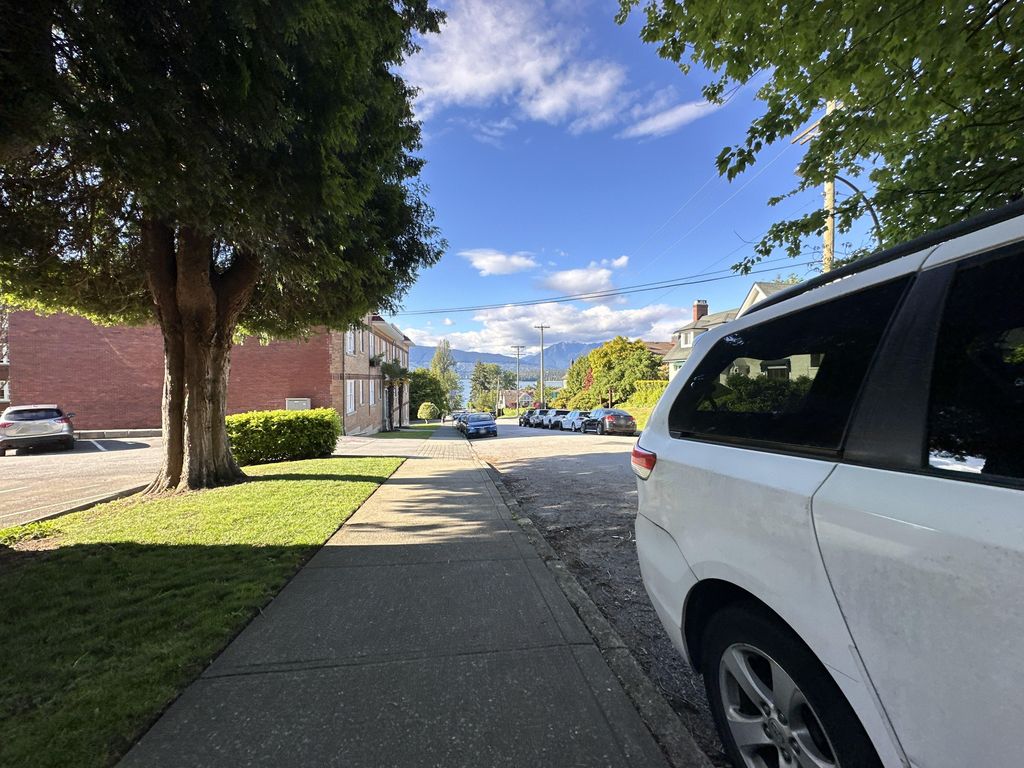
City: vancouver